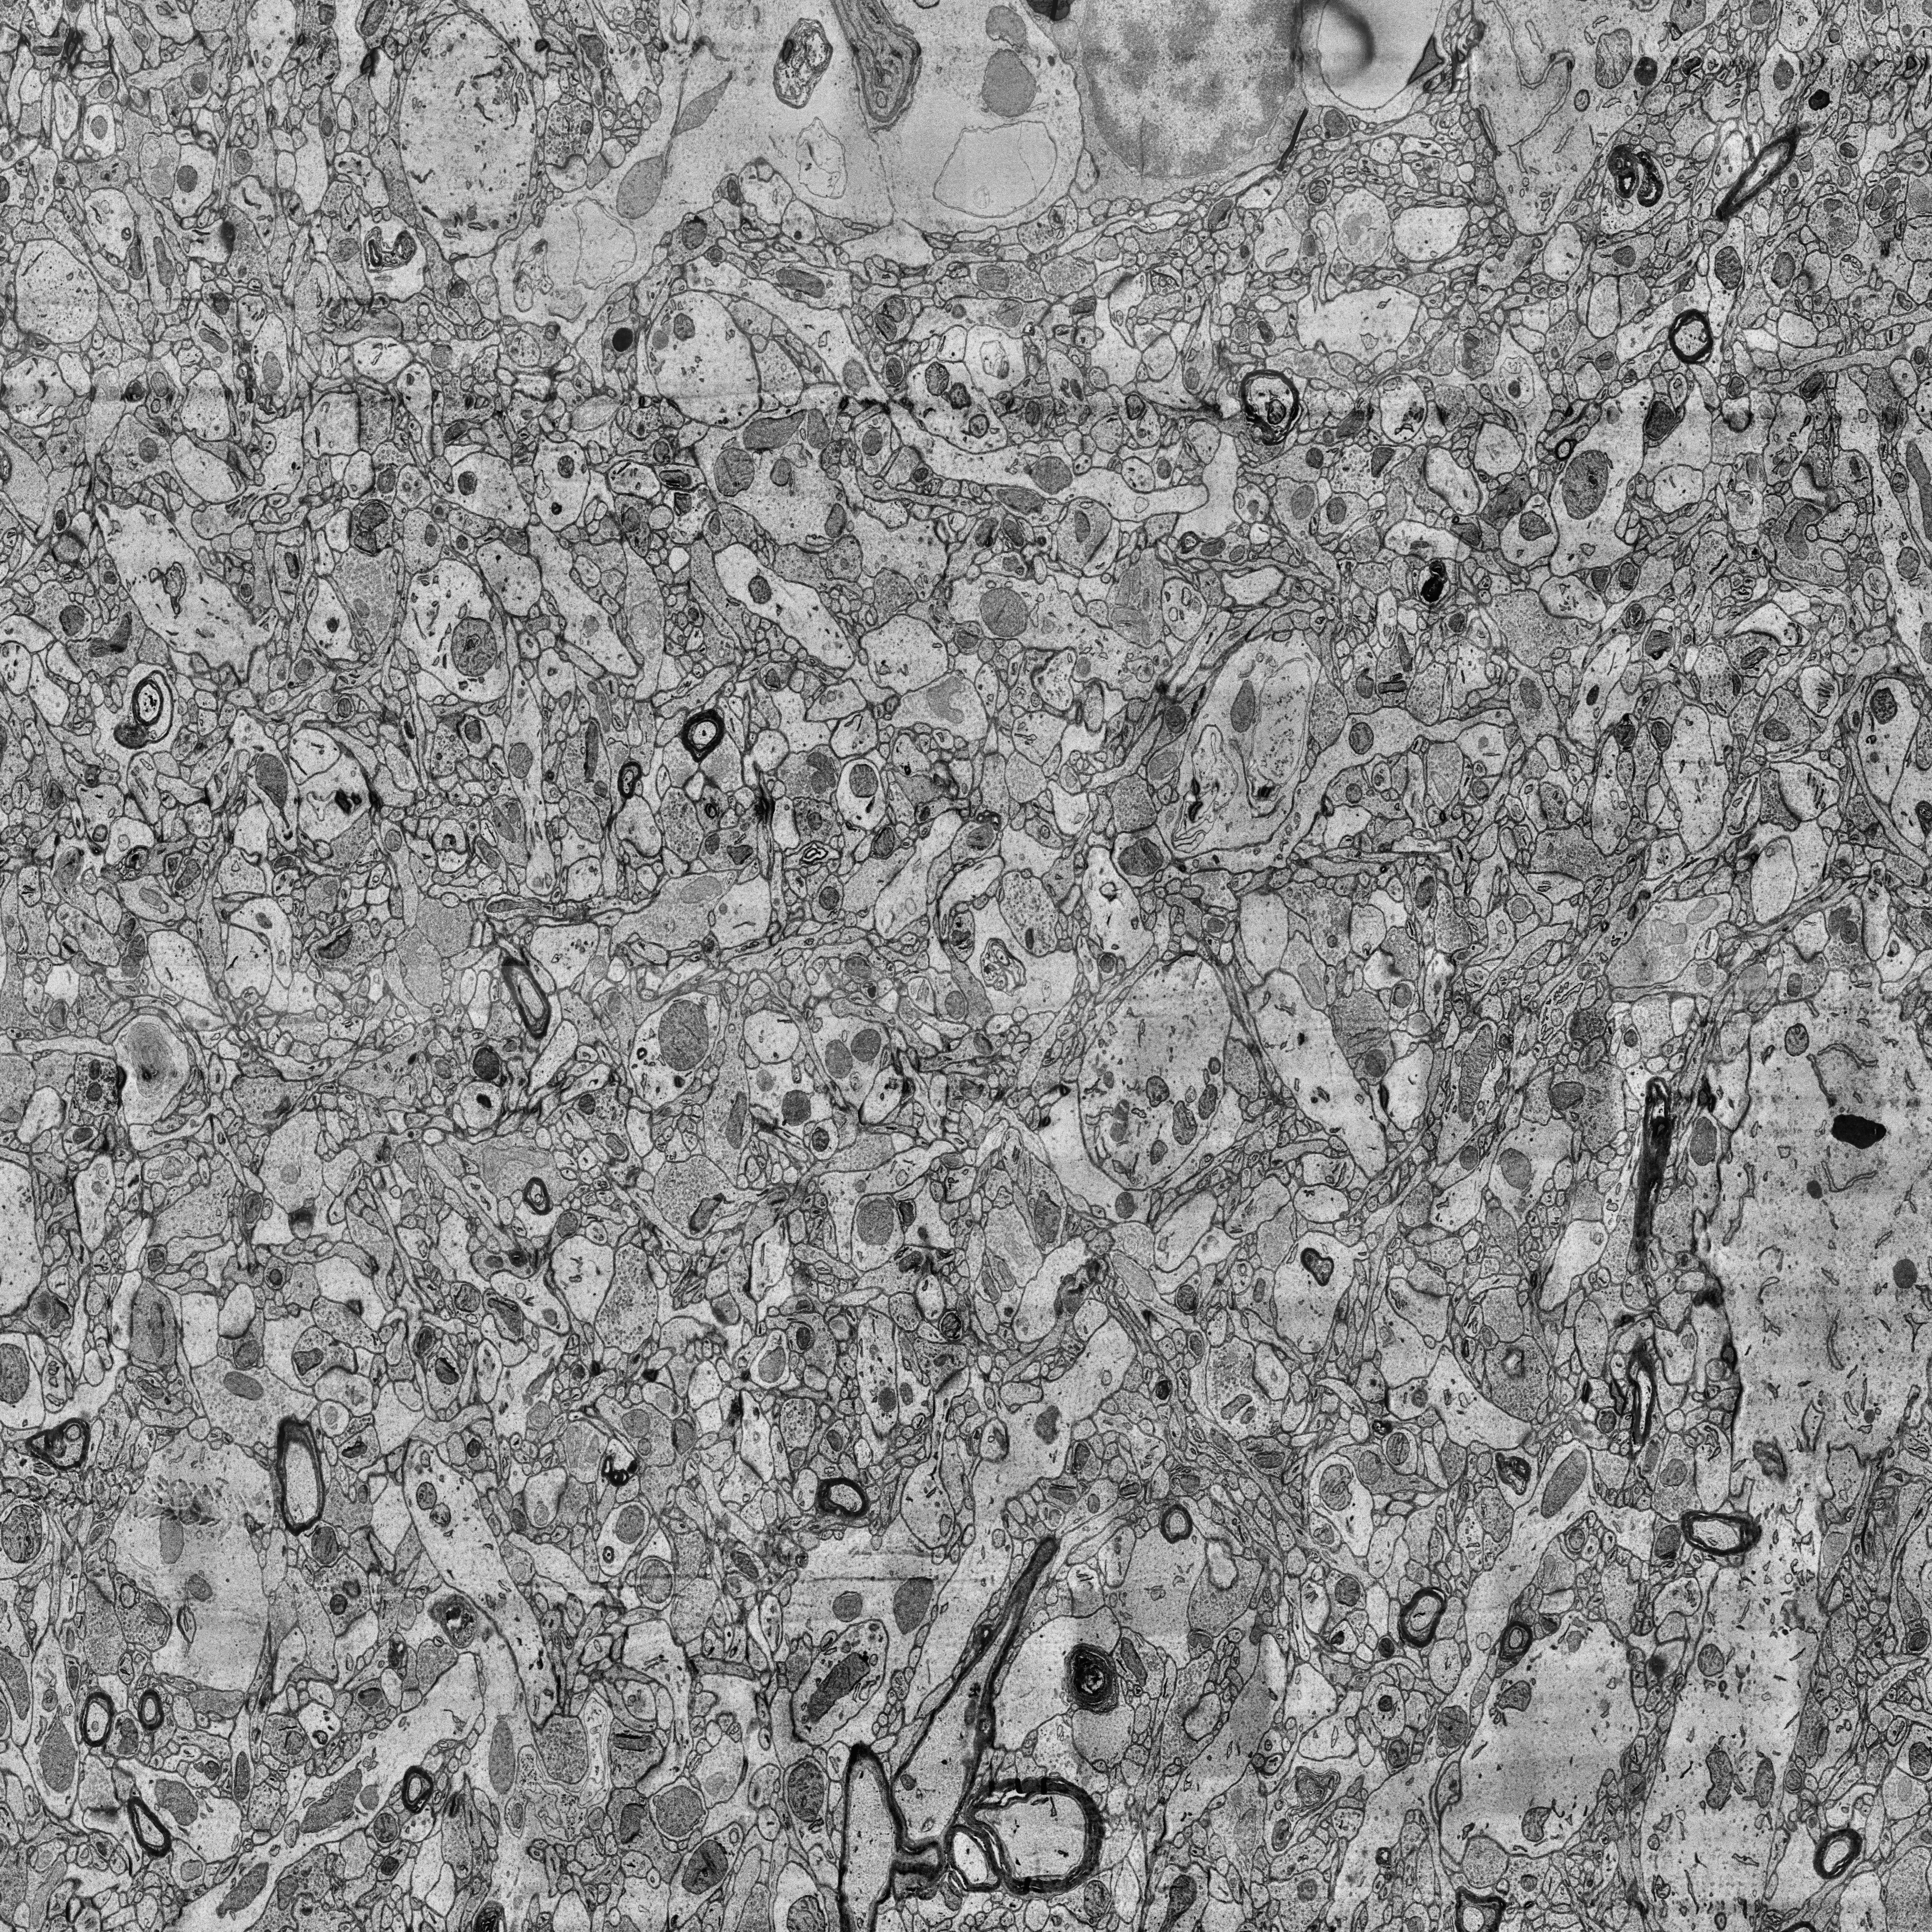
Electron microscopy slice of human cortex tissue
Slice depth (z): 152
Mitochondria instances in slice: 501